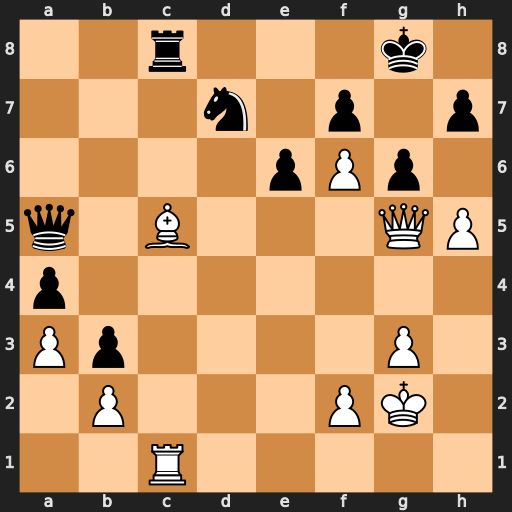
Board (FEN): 2r3k1/3n1p1p/4pPp1/q1B3QP/p7/Pp4P1/1P3PK1/2R5
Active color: w
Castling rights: -
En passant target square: -
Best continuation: hxg6 Qa8+ f3